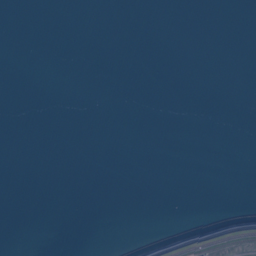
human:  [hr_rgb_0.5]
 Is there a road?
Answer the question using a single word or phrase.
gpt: yes

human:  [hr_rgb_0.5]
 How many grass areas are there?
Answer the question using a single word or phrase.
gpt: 1

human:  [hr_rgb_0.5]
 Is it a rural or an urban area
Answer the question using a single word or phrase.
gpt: rural

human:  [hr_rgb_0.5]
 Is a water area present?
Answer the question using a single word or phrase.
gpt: yes

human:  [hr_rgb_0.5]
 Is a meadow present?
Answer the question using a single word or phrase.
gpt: yes

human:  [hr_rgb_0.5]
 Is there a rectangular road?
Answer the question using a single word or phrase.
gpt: no

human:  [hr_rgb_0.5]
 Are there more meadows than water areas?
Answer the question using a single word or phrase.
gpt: yes

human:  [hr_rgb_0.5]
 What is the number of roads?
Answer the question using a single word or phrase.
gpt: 8

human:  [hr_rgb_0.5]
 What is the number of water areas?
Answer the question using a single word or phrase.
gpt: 1

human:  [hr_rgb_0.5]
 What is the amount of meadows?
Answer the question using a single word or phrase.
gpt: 2

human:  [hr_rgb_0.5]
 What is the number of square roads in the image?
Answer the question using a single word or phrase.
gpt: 0

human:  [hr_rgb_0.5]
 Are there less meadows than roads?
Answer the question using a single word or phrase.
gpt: yes

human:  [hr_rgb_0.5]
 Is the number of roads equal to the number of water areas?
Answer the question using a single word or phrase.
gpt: no

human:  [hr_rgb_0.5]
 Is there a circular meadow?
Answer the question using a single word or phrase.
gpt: no

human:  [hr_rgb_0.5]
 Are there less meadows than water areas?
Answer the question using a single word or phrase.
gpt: no

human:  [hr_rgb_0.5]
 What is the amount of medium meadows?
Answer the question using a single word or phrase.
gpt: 0

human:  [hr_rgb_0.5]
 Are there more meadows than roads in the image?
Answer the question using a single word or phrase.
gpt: no

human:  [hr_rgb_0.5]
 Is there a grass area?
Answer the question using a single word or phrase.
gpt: yes

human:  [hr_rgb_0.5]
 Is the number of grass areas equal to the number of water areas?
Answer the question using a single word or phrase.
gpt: yes

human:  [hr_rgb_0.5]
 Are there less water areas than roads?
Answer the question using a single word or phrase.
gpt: yes

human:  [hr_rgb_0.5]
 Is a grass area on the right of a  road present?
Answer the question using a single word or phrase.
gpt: no

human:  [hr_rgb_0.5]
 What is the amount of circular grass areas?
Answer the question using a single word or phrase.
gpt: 0

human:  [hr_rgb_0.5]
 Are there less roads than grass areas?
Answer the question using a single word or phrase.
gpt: no

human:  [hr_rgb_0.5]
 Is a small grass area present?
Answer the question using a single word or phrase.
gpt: no

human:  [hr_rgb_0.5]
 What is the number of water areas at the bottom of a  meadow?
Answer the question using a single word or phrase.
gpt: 0

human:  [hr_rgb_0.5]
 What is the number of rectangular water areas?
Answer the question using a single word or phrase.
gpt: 0

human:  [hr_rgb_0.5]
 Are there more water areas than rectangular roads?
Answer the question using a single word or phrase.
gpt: yes

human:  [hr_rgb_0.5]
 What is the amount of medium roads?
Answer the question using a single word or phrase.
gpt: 0

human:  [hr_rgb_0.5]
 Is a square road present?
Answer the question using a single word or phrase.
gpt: no

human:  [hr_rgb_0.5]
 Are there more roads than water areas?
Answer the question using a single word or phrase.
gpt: yes

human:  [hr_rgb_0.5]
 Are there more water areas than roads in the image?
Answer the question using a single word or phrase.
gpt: no

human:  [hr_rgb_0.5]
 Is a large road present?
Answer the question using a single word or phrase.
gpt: no

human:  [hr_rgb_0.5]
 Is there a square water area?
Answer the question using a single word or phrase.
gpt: no

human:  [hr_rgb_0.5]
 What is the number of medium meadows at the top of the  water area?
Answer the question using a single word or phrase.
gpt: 0

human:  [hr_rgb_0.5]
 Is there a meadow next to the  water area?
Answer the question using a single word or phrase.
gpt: yes

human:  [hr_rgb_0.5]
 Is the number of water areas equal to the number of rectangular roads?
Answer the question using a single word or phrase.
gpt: no

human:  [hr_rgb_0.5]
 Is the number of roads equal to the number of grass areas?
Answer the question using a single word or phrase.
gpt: no

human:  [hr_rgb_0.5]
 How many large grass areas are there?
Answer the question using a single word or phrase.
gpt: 1

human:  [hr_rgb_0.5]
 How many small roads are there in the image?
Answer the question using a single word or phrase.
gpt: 8

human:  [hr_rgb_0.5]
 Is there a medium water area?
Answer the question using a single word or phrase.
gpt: no

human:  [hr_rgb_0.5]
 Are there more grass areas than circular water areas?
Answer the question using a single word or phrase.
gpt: yes

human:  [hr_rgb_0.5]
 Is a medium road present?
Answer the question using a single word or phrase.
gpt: no

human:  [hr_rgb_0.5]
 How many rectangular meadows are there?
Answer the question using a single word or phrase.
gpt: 0

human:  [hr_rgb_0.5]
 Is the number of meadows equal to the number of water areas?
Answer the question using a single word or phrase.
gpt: no

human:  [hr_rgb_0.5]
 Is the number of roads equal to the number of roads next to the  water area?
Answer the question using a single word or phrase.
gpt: yes

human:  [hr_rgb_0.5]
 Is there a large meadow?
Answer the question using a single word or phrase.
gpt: yes

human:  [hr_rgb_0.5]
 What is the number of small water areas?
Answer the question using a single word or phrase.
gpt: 0

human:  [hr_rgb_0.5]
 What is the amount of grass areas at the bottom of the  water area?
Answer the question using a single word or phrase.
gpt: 0

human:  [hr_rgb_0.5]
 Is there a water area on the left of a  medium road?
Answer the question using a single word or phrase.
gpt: no

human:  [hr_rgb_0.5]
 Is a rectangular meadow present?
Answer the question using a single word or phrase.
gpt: no

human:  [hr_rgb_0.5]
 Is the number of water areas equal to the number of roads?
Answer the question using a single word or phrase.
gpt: no

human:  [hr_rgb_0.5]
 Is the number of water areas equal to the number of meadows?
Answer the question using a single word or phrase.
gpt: no

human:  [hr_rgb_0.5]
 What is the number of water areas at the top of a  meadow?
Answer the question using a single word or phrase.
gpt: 0

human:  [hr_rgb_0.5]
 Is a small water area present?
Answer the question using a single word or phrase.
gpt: no

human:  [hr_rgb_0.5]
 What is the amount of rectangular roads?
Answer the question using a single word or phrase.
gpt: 0

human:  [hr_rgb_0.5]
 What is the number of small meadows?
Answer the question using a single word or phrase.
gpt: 0

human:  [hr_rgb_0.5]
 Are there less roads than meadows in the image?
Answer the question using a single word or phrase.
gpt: no

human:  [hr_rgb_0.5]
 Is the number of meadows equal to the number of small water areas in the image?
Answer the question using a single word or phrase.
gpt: no

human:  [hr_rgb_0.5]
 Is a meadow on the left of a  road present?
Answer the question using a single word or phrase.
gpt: no

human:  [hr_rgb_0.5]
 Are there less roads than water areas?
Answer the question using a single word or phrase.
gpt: no

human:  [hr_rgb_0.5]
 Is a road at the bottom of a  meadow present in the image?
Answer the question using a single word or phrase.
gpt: no

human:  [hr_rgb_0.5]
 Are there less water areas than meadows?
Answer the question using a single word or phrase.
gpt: yes

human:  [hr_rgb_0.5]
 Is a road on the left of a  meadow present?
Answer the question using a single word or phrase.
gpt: yes

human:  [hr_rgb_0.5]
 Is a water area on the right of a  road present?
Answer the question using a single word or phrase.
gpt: no